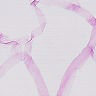
Metastatic tissue present: no